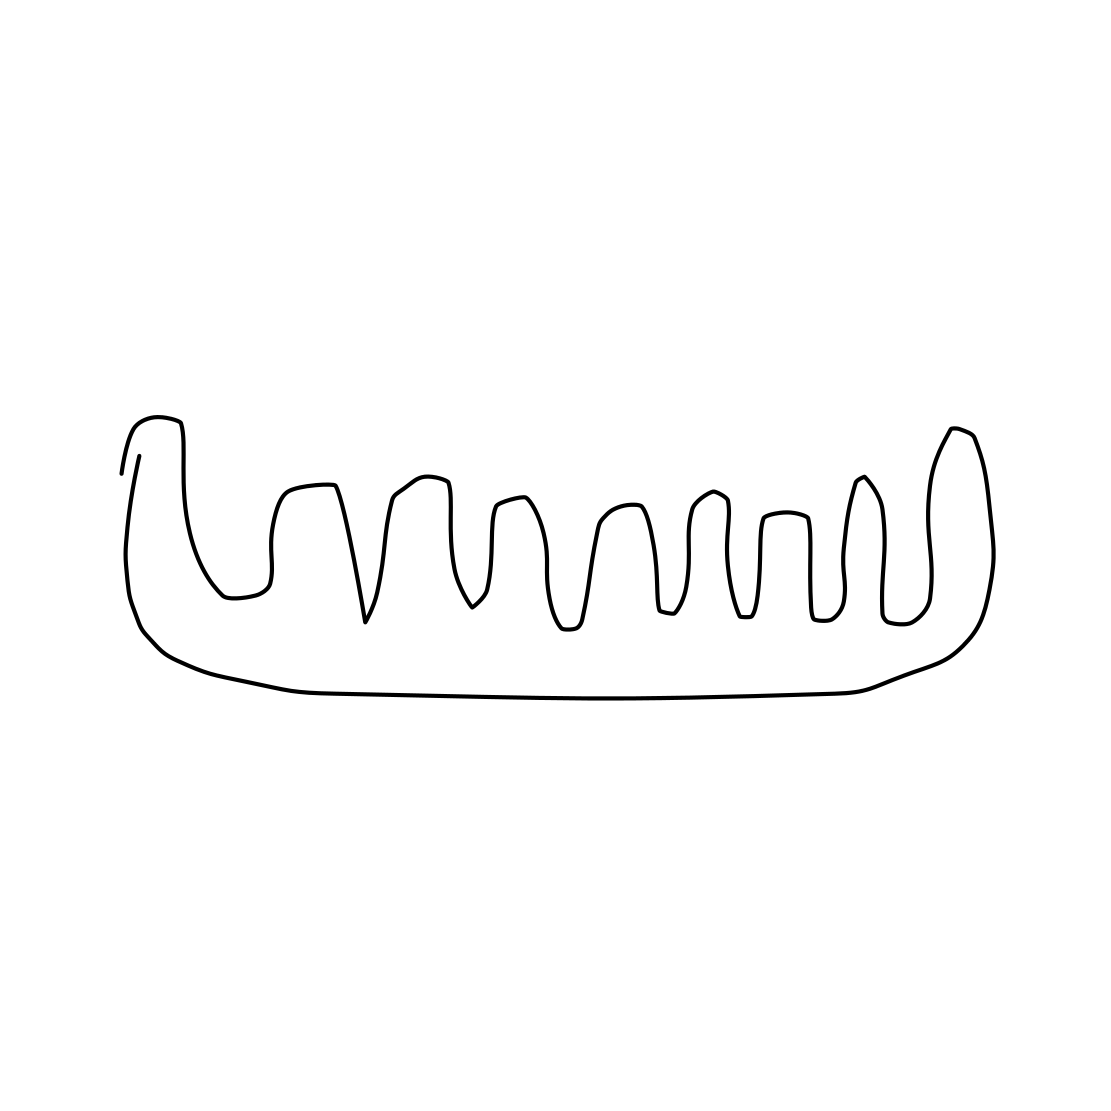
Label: comb